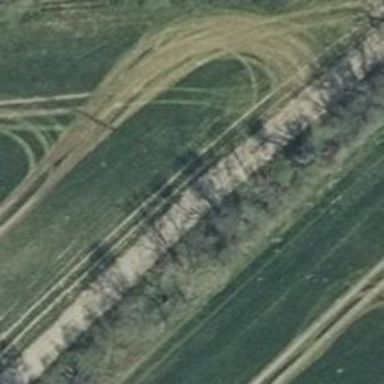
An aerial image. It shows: Gravel track with Grade 3 quality.